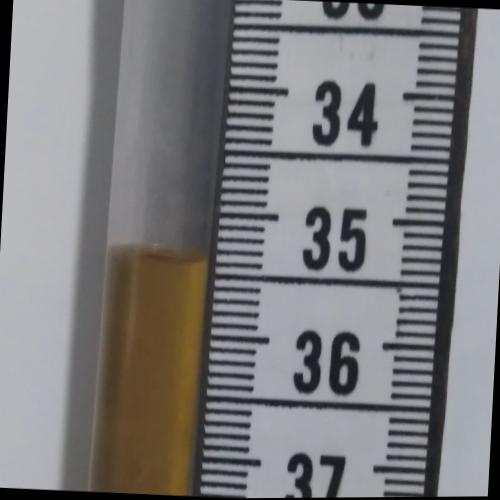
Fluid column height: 35.4 cm